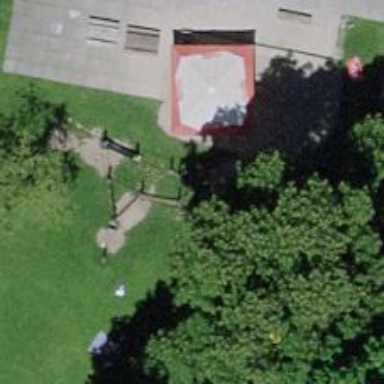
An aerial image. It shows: Playground structure.